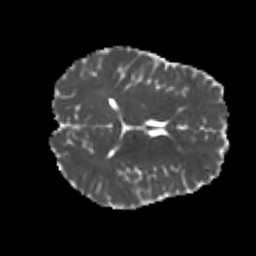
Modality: MD
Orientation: axial
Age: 21
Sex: male
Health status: healthy
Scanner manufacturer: philips
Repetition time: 7.389 s
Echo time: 0.08599 s